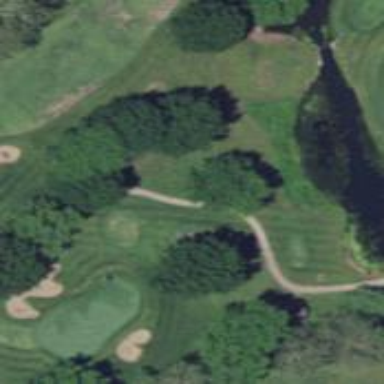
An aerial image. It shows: Path designated for golf carts.